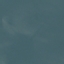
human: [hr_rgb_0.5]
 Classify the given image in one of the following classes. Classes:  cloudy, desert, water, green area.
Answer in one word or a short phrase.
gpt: water